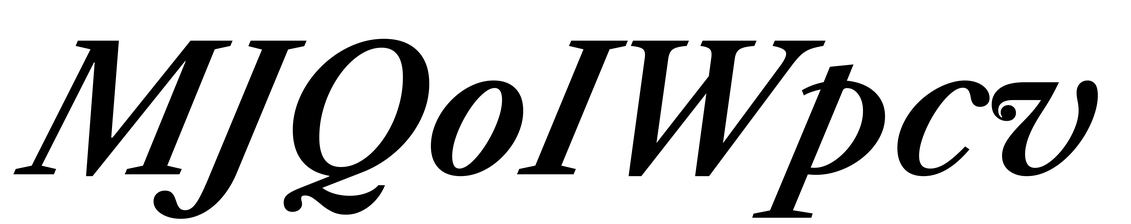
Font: LibreCaslonText-Italic_SemiBold_Italic